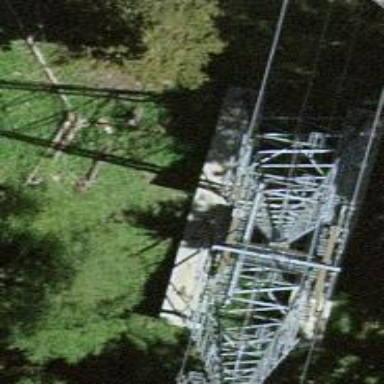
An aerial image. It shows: Pylon used for aerialway.